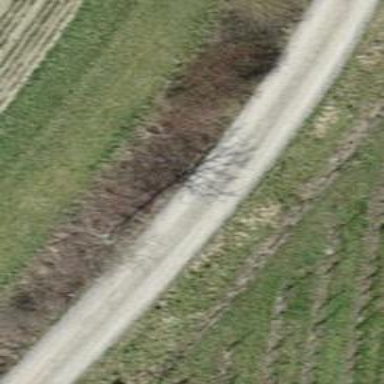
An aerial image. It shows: Gravel track with grade2 quality.